Field crop: tomato
Growth stage: 2
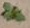
Species: solanum